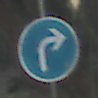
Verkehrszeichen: VorgeschriebeneFahrtrichtungRechts
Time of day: SunriseSunset
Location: Outdoor (Nature)
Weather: Clear
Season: Winter
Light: Natural